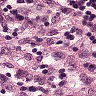
Metastatic tissue present: no